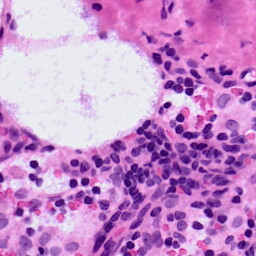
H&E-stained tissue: LymphNode